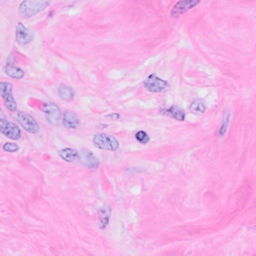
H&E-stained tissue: Breast